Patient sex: M
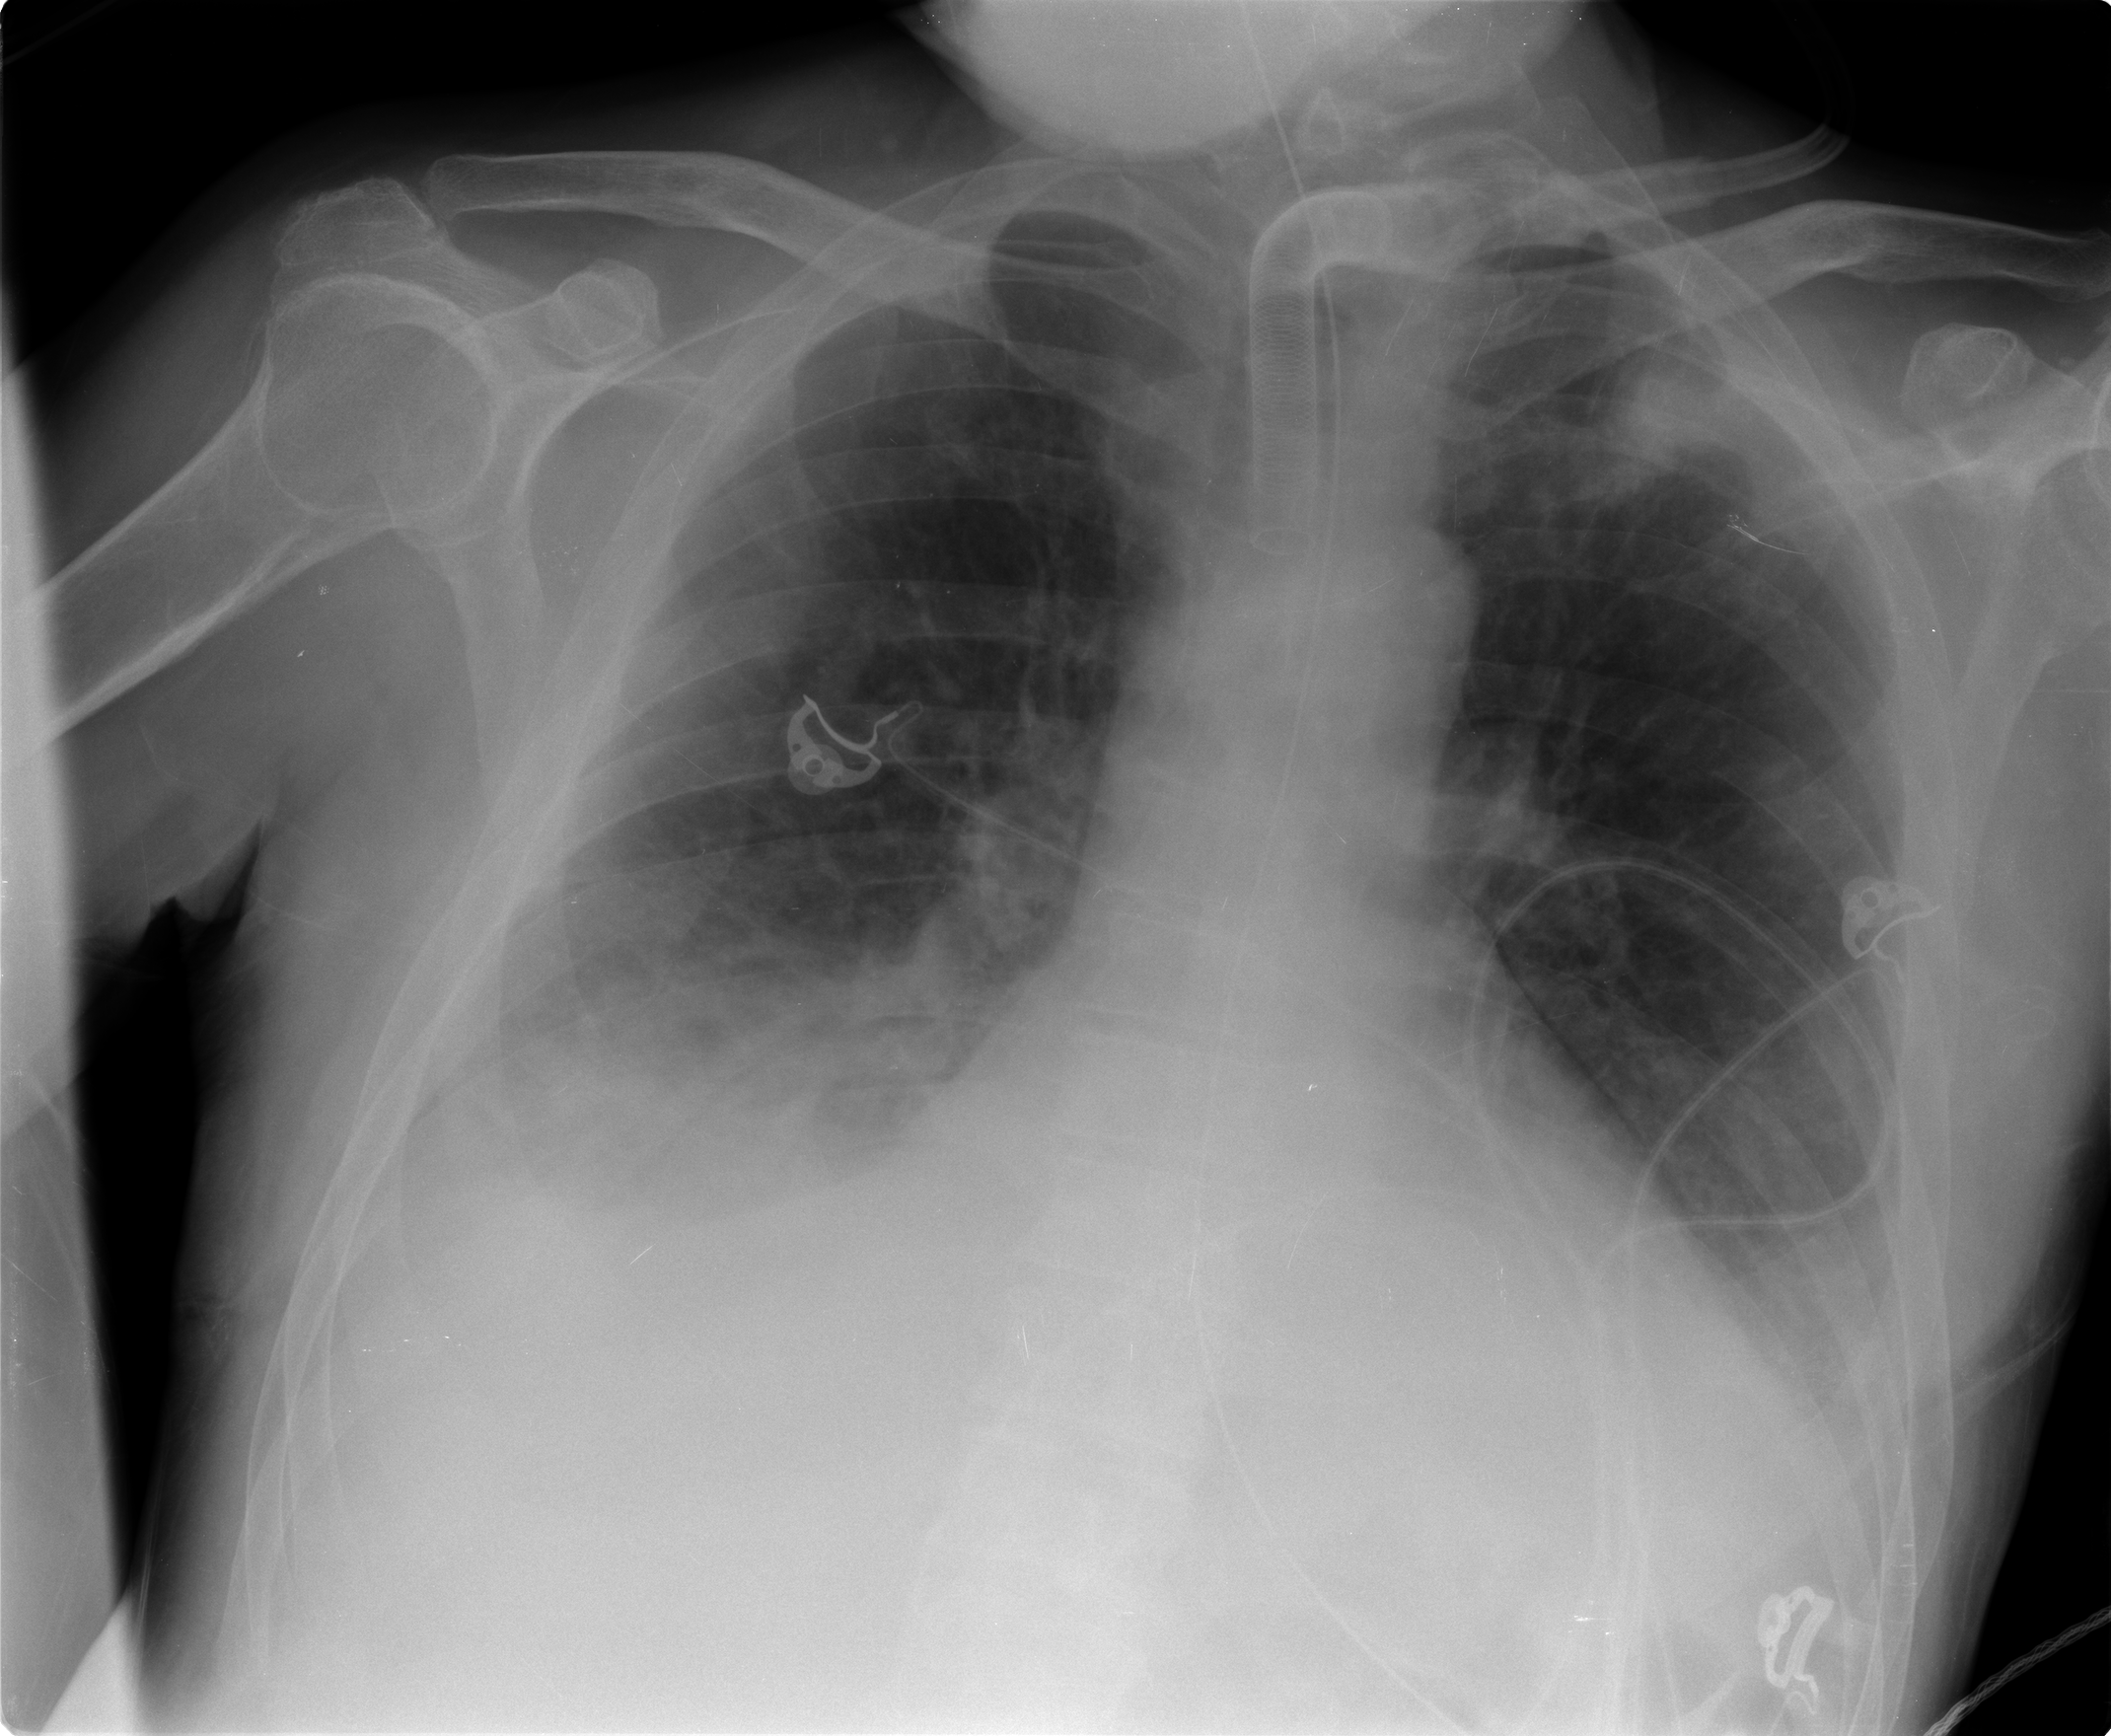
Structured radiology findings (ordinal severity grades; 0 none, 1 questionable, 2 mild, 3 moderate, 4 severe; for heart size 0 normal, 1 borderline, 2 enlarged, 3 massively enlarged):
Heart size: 2
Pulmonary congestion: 1
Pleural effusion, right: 2
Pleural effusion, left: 1
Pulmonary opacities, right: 0
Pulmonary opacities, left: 0
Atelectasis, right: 2
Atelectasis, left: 2